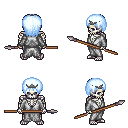
a pixel art fantasy rpg character, male body template, skeleton, white robe, gold greaves, white cyan plain hairstyle, iron tiara, spear, four views (front, back, left, right), 2x2 character sprite sheet, small pixel art, hard edges, no anti-aliasing